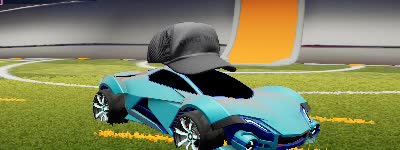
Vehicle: werewolf